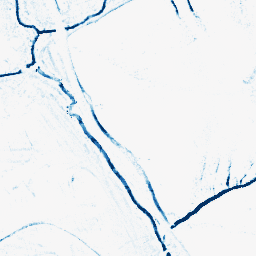
Category: morphological
Decomposition family: morphological_square
Decomposition parameters: operation: closing
size: 5
Upsampling method: quintic
Upsampling parameters: scale: 4
Upsampling scale: 4